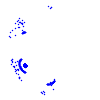
Particle: electron